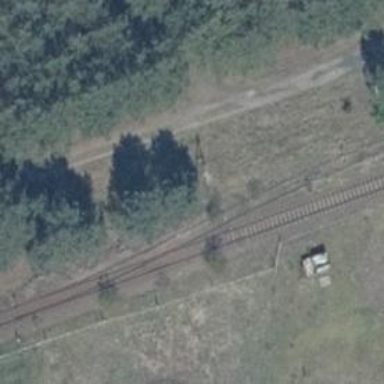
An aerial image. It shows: Disused railway.